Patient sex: M
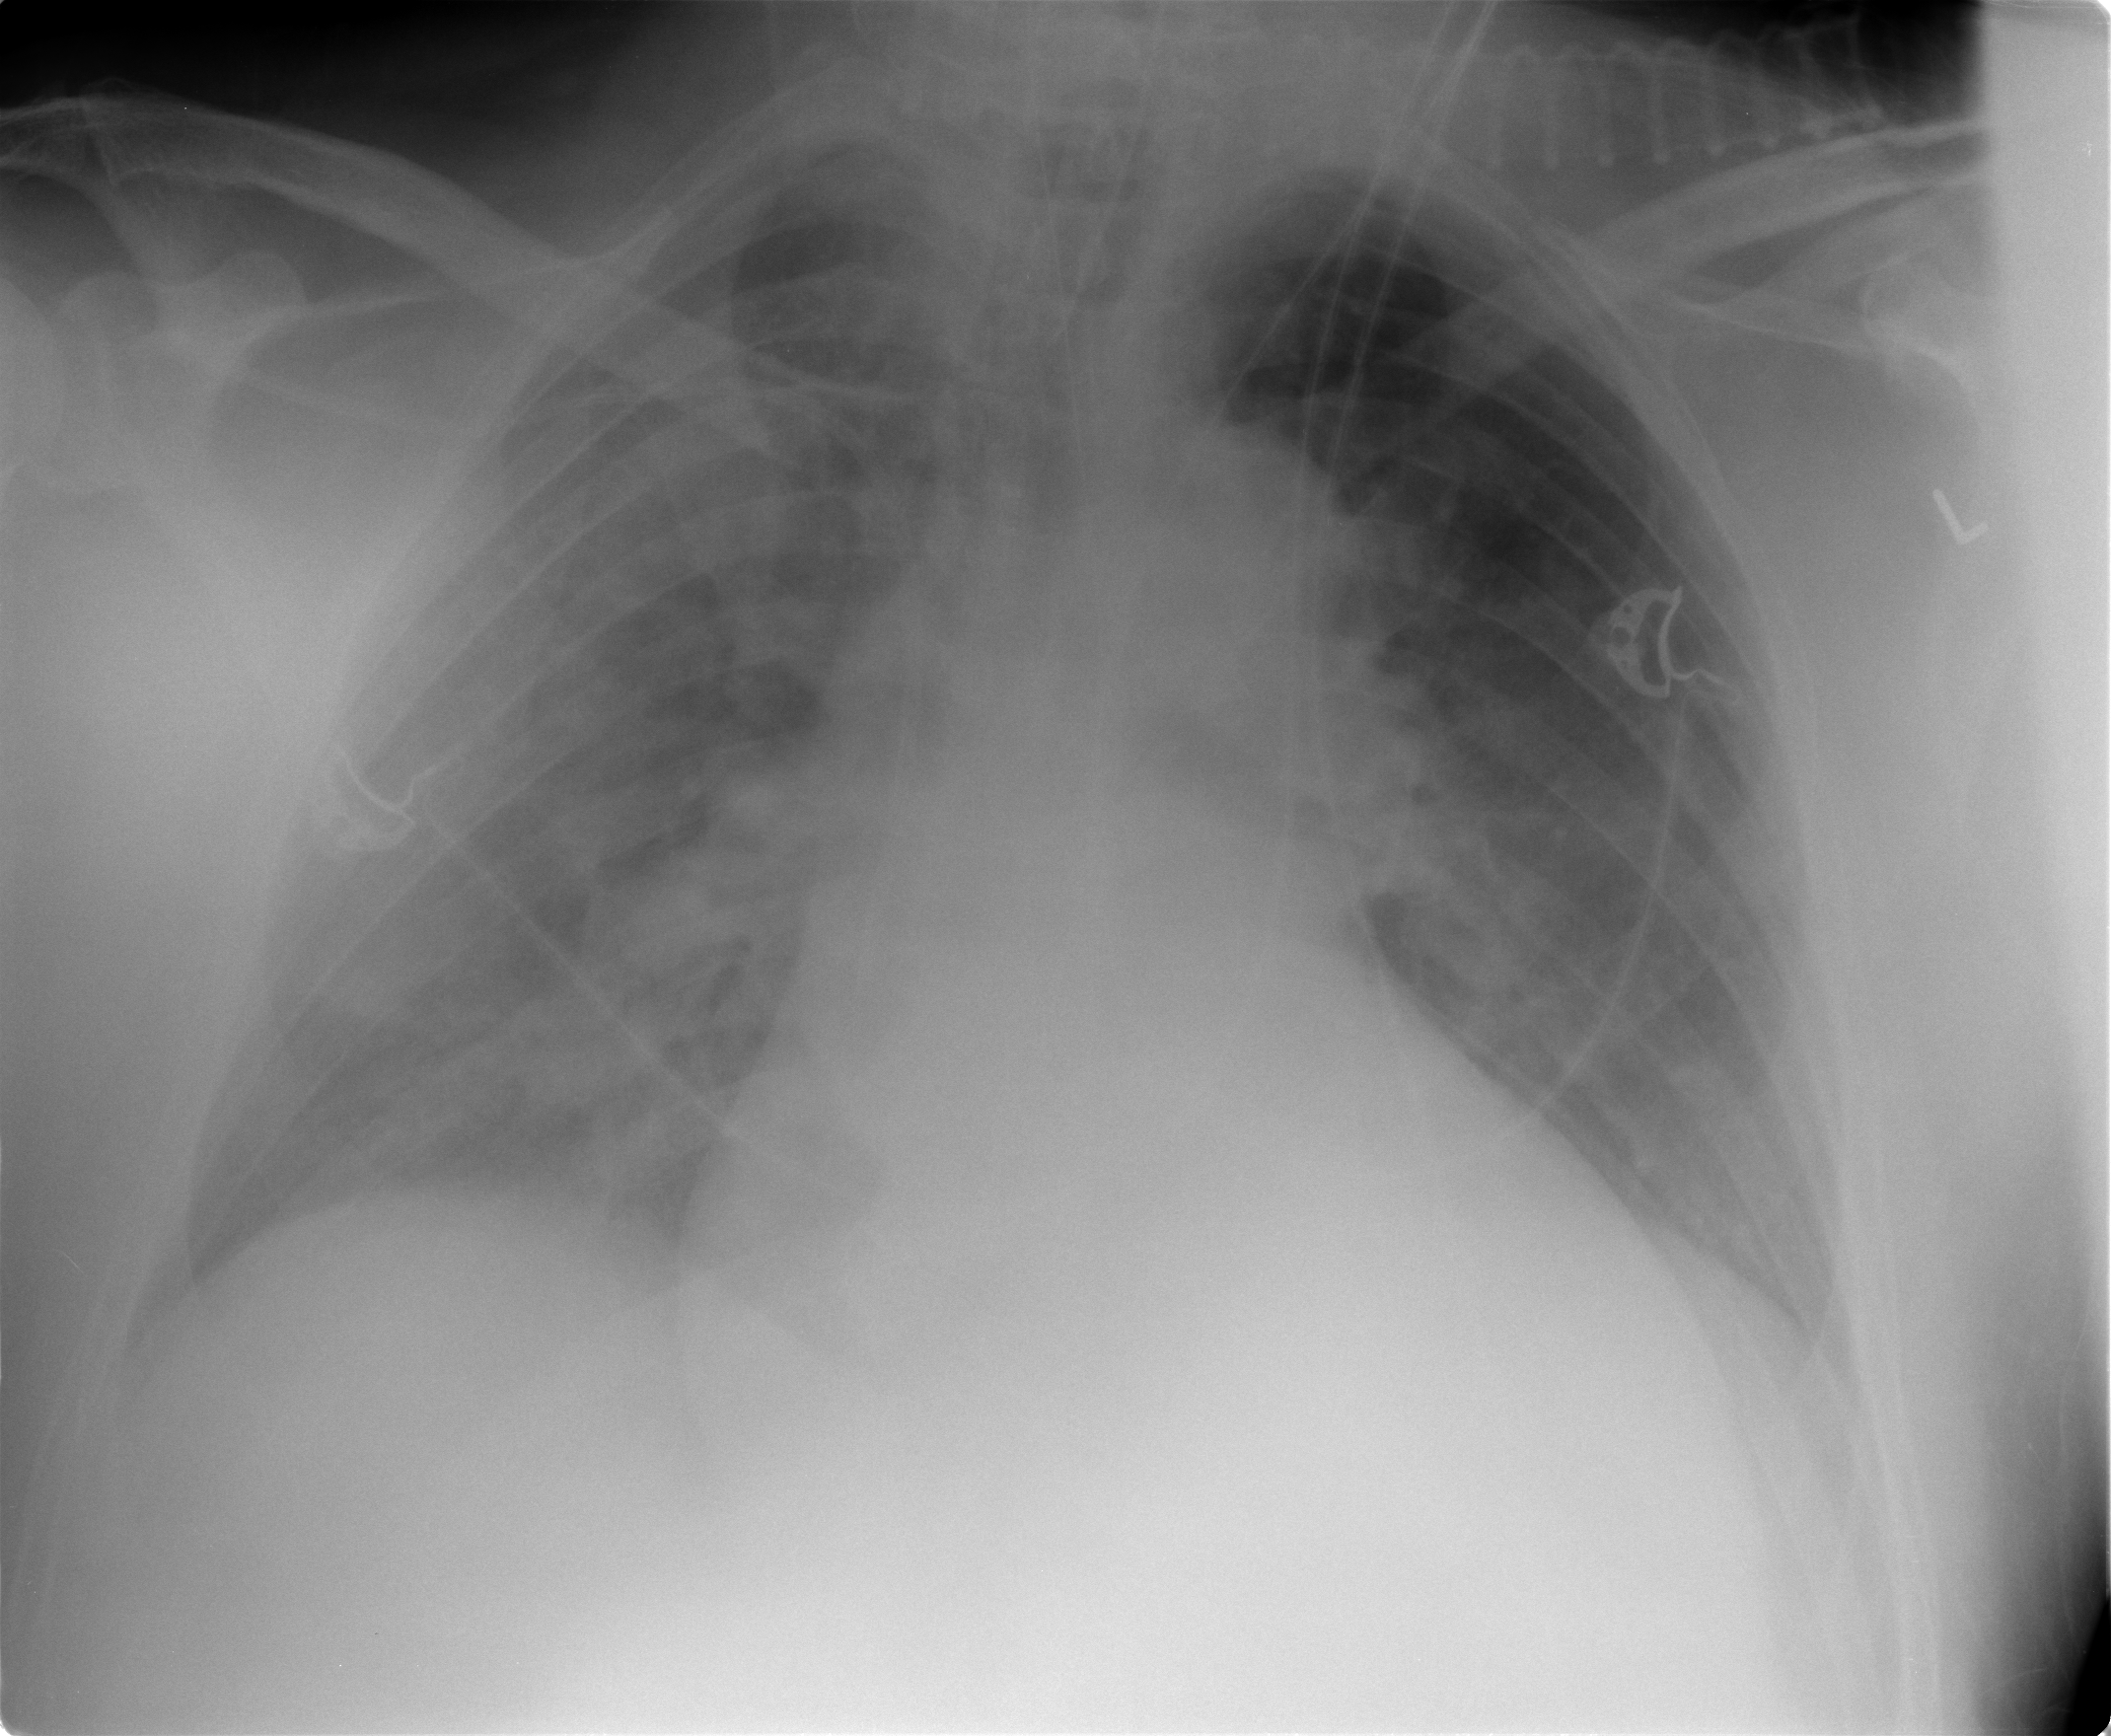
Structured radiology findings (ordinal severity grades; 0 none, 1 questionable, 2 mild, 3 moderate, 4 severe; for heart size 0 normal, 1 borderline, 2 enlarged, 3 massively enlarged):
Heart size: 2
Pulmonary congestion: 3
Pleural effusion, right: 2
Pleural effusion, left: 0
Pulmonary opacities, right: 3
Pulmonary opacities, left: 2
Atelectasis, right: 2
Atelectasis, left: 1